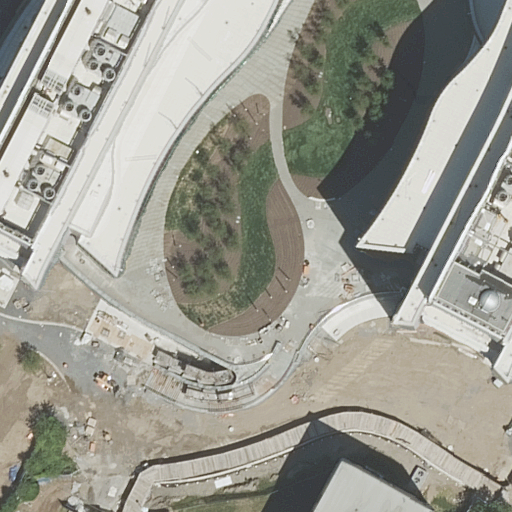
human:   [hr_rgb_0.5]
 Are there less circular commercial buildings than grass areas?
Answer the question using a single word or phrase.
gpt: yes

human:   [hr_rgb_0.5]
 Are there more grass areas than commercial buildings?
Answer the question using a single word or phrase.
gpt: yes

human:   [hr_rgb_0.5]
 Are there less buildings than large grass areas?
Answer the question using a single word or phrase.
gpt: no

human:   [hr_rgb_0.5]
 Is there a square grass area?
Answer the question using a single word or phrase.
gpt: no

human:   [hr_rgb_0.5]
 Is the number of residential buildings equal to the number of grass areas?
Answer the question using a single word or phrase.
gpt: no

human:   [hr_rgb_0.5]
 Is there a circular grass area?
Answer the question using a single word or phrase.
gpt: no

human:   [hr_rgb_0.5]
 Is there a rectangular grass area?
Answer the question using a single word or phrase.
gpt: no

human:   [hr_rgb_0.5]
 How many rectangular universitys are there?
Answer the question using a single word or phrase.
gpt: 0

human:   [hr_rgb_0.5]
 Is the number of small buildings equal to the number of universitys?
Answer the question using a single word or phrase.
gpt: yes

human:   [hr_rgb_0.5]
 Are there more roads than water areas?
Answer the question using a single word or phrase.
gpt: no

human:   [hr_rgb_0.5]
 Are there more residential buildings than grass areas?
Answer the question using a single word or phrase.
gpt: yes

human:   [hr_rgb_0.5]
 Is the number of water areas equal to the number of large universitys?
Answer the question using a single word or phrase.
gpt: no

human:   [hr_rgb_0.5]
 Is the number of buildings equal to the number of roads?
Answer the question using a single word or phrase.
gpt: no

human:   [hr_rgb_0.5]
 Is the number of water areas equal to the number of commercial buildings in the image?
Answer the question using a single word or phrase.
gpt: yes

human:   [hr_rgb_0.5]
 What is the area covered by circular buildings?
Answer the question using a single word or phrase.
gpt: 0m2

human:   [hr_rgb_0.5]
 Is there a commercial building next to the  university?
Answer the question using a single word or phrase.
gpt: no

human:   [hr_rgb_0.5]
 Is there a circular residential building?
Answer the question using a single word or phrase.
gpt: no

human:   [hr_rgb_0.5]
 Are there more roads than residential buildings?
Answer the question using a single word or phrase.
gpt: no

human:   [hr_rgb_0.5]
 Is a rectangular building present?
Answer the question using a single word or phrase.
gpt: yes

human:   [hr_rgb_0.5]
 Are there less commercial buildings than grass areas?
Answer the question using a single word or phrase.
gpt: yes

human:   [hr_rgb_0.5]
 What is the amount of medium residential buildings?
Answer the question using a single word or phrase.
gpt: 1

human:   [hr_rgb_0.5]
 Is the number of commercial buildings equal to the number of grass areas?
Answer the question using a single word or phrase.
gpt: no

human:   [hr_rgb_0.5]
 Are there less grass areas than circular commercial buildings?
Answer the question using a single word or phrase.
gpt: no

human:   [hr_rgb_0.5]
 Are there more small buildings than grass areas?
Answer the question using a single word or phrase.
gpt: no

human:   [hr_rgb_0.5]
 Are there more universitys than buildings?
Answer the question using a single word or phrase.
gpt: no

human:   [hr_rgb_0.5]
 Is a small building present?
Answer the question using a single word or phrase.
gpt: yes

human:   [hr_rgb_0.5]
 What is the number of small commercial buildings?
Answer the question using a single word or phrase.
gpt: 0

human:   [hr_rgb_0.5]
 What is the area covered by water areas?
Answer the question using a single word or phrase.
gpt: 0m2

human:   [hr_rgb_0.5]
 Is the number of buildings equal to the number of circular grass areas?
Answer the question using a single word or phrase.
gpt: no

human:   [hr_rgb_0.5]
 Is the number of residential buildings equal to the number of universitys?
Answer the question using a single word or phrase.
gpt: no

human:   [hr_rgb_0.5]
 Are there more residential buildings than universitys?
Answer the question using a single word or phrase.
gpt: yes

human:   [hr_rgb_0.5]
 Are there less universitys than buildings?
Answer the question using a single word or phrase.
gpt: yes

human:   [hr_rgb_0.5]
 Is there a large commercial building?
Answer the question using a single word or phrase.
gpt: no

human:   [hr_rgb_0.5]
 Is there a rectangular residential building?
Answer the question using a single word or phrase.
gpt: yes

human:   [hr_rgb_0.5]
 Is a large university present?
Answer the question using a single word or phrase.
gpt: yes

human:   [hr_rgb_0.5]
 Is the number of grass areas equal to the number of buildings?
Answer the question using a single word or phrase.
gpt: no